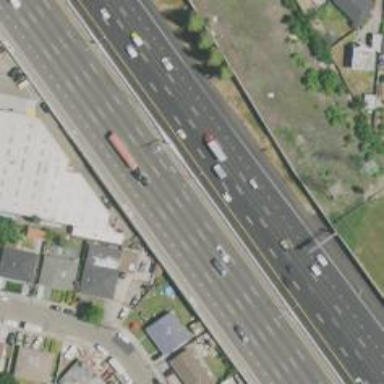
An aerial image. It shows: View of motorway.